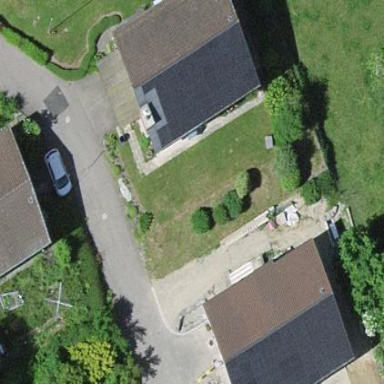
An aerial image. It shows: Residential building.